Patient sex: F
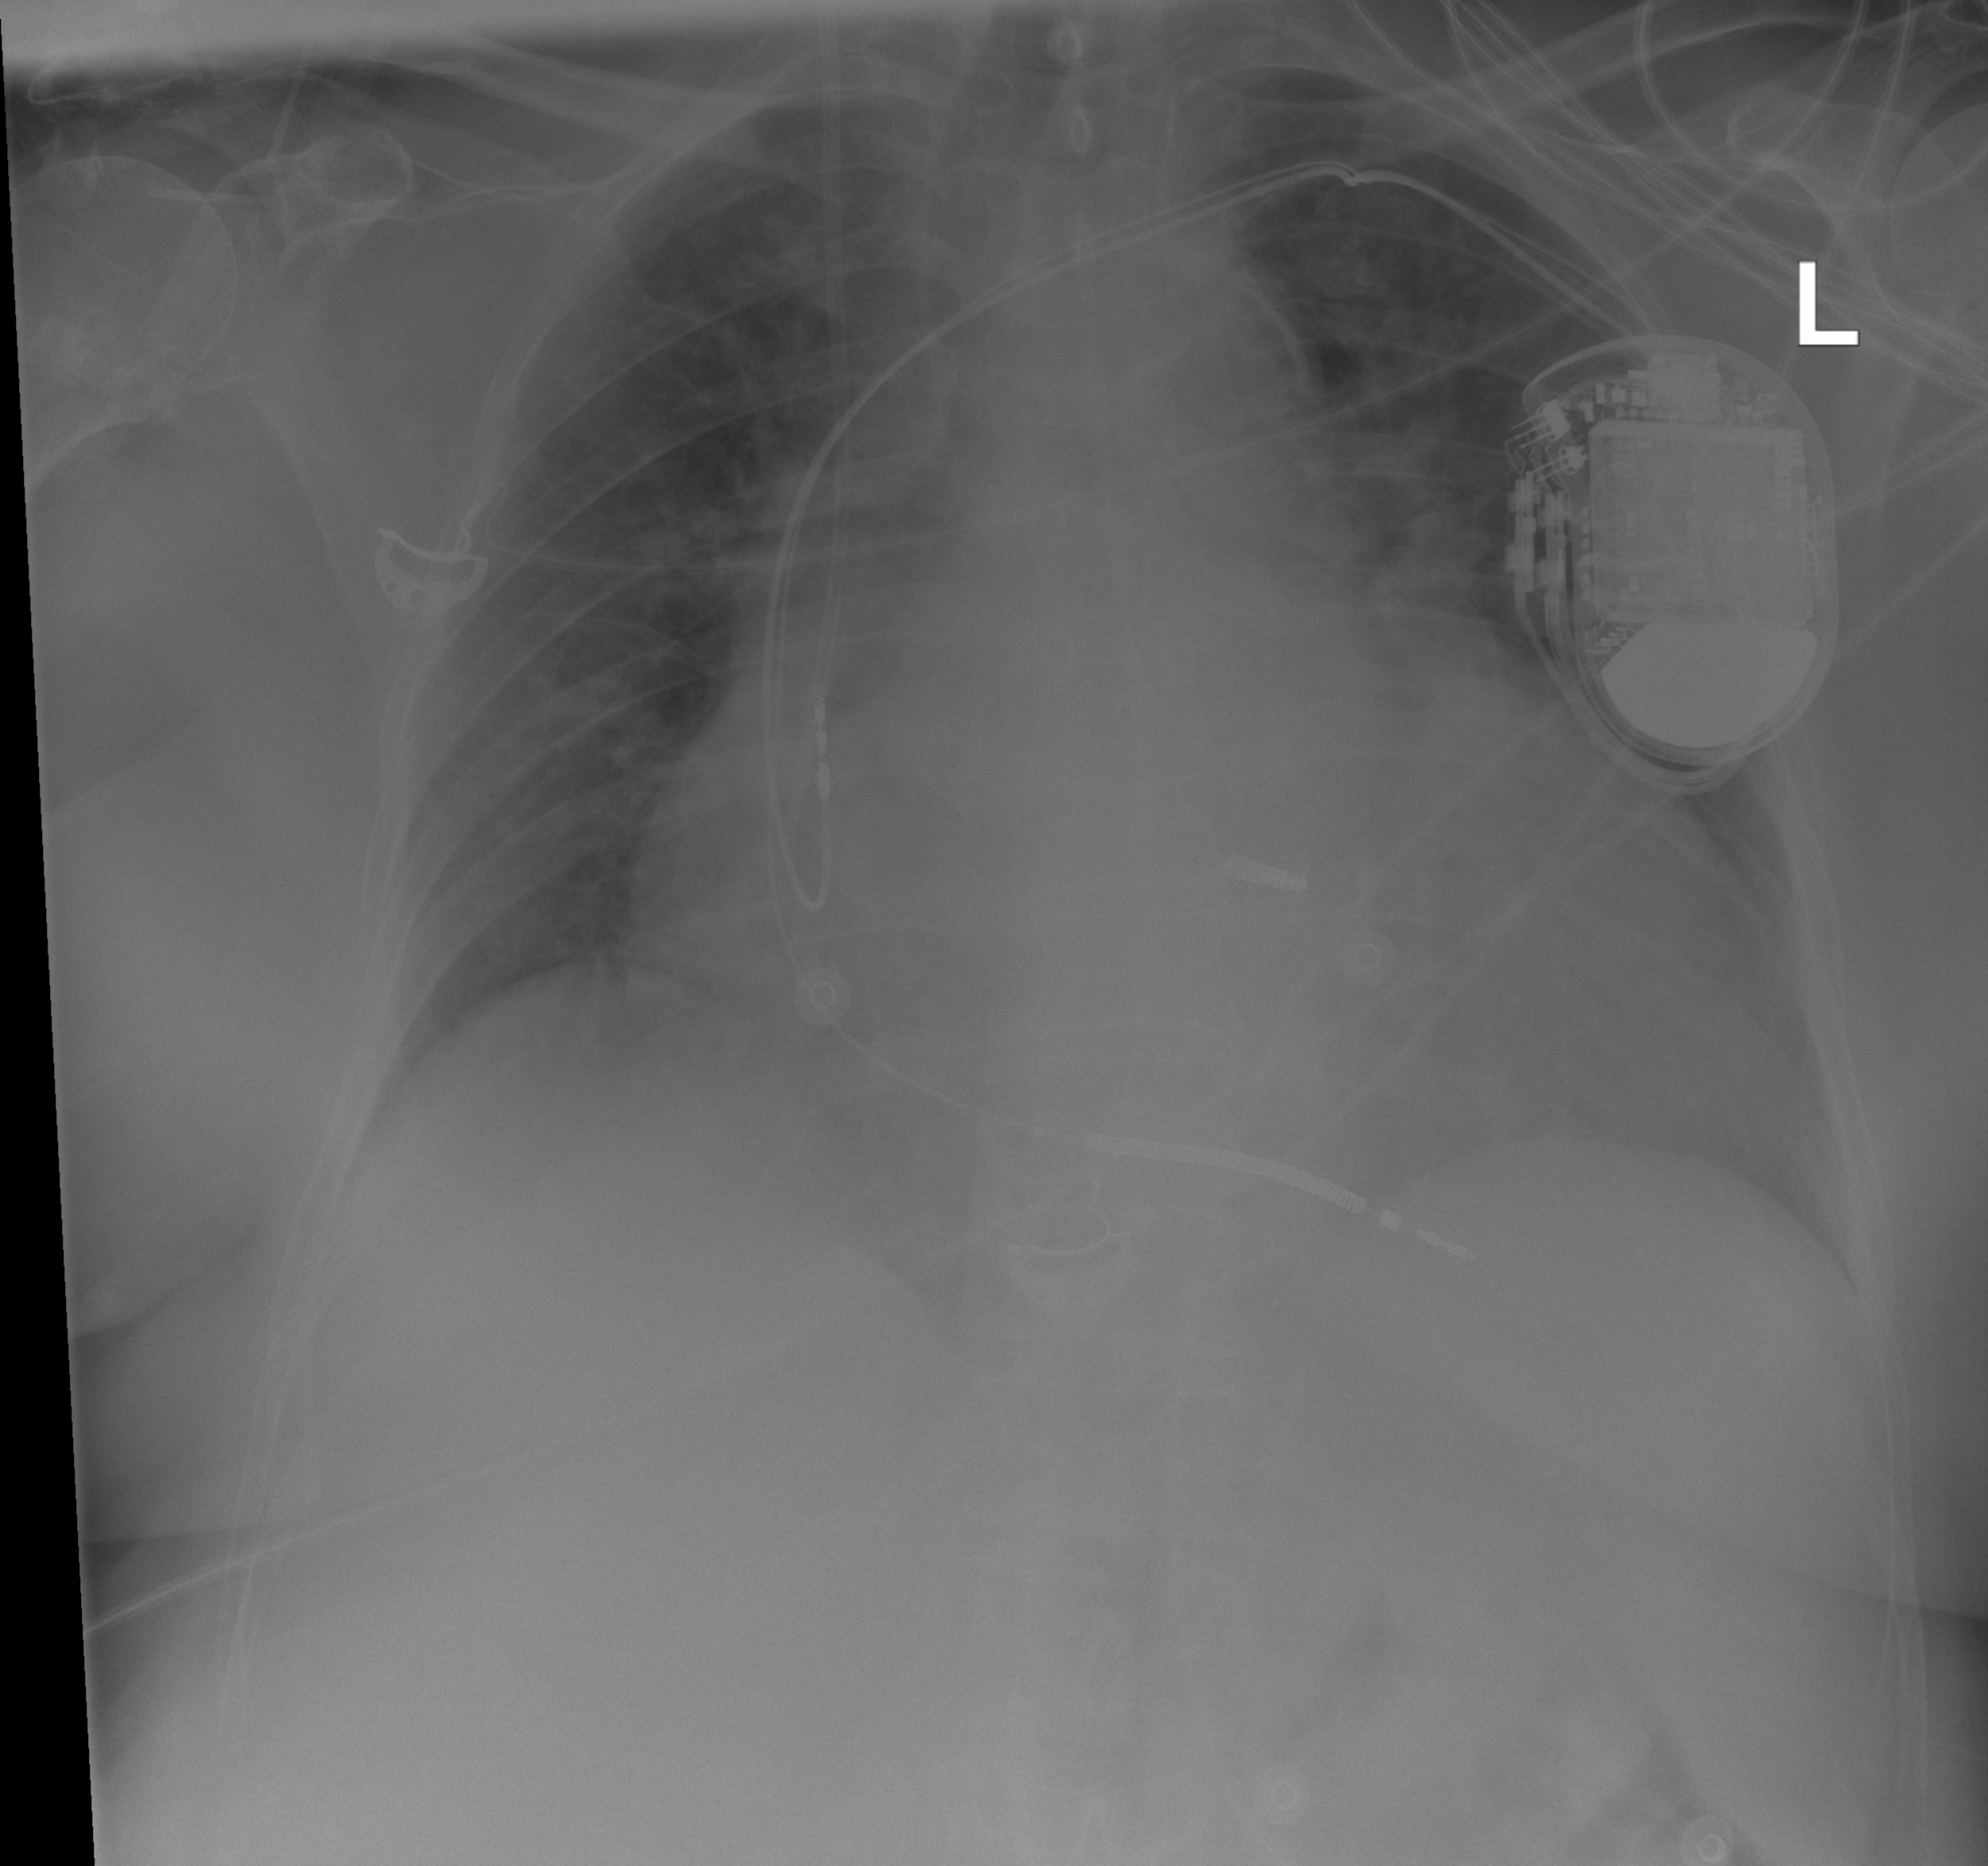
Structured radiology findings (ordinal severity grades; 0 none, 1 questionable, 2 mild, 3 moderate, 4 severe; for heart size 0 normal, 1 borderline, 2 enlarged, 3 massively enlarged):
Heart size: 3
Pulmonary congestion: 1
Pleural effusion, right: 0
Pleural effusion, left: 0
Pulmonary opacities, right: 0
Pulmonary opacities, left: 0
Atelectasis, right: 0
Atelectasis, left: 0